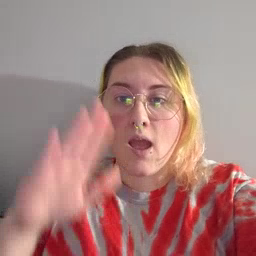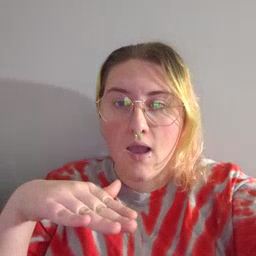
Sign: on